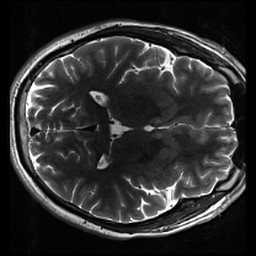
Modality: inplaneT2
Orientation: axial